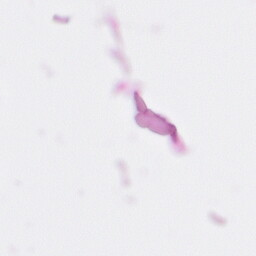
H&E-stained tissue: Pancreatic